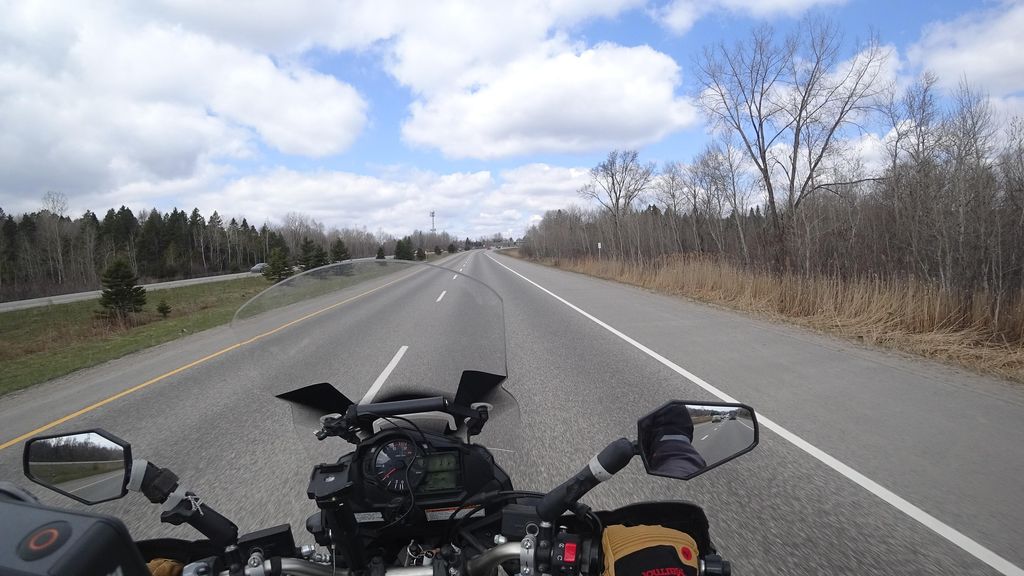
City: quebec_city